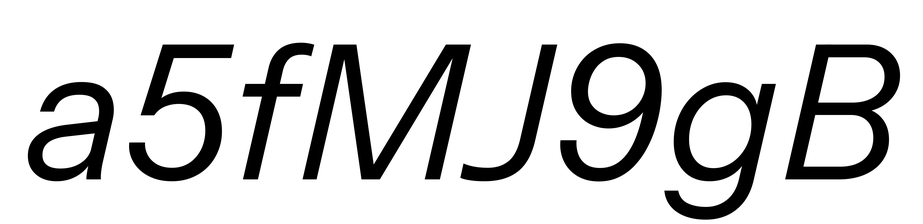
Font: InstrumentSans-Italic_Italic